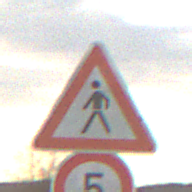
Verkehrszeichen: FussgaengerRechts
Zusatzzeichen unten: Geschwindigkeit5
Umgebung: Outdoor, Nature
Tageszeit: SunriseSunset
Wetter: PartlyCloudy
Licht: Natural
Jahreszeit: NotSpecified
Kontrast: LowContrast